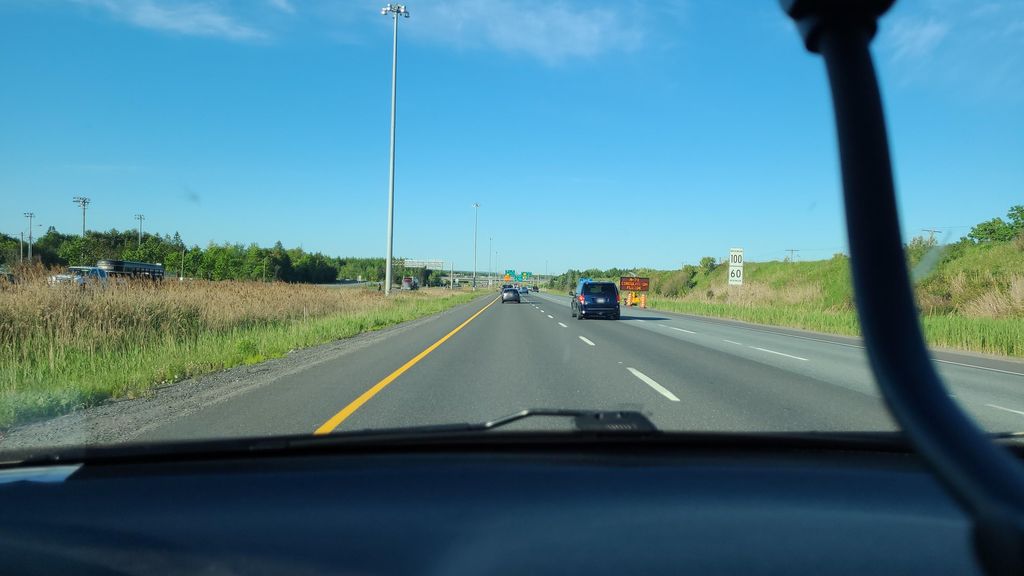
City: quebec_city